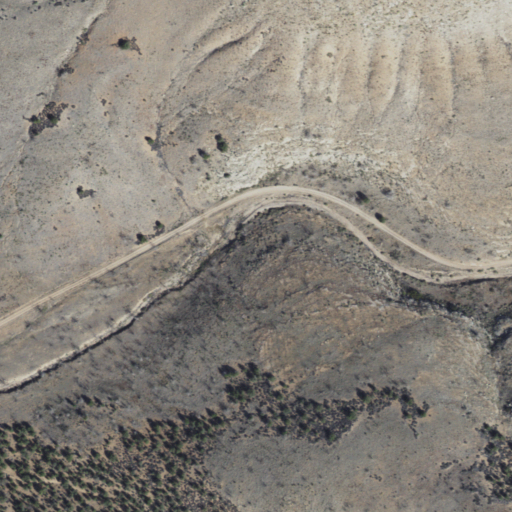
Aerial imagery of valley in Arizona named Upper Jump Canyon containing grassland and shrub